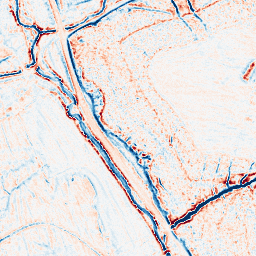
Category: edge_preserving
Decomposition family: bilateral
Decomposition parameters: d: 9
sigma_color: 25
sigma_space: 50
Upsampling method: bicubic
Upsampling parameters: scale: 8
Upsampling scale: 8